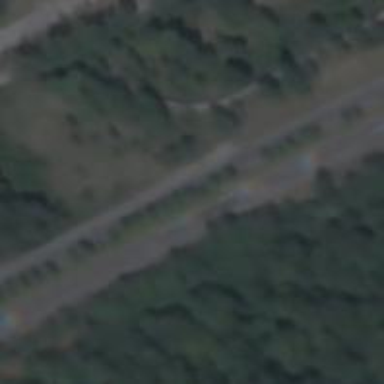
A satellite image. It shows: Trunk link highway.